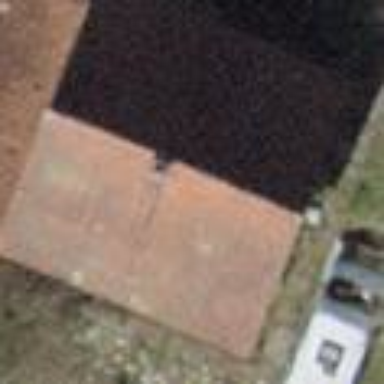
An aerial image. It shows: Detached building.